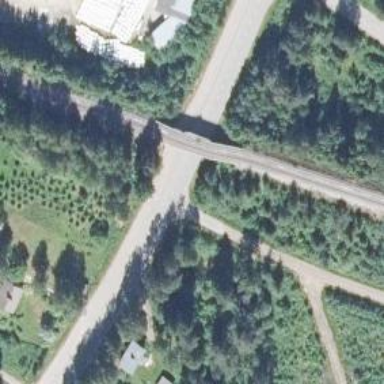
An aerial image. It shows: Continuous rail bridge over railway.